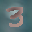
Label: 3